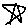
Label: star